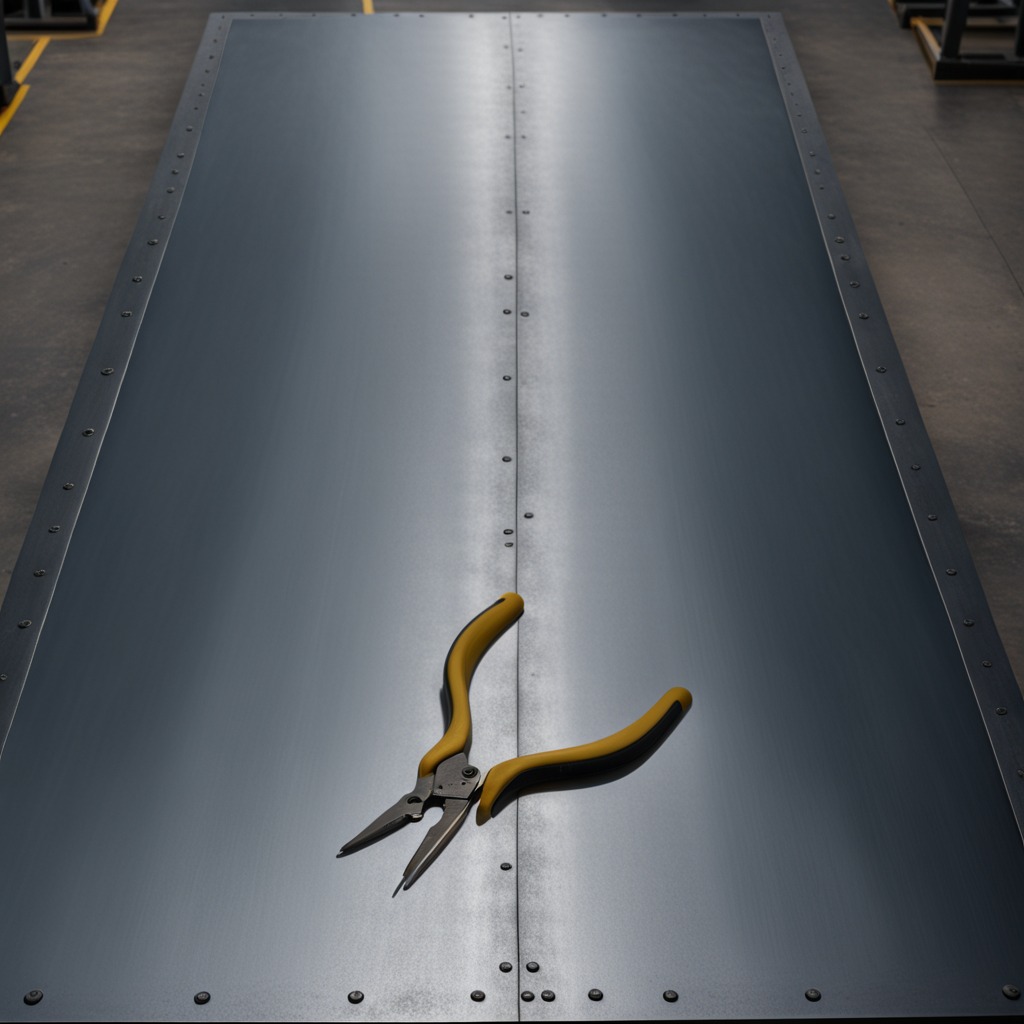
A plier is lying on the cold steel table in a mining workshop.